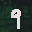
Label: 9